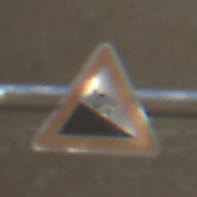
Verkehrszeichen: Gefaelle10
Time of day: Midday
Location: Outdoor (Urban)
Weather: Clear
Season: NotSpecified
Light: Natural